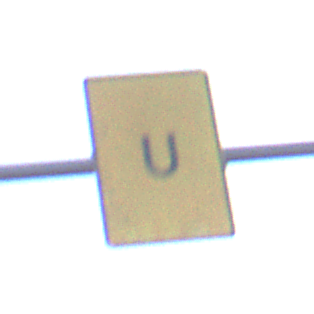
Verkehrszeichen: AnkuendigungOderFortsetzungUmleitungOhnePfeilsymbol
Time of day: SunriseSunset
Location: Outdoor (Nature)
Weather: Clear
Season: NotSpecified
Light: Natural